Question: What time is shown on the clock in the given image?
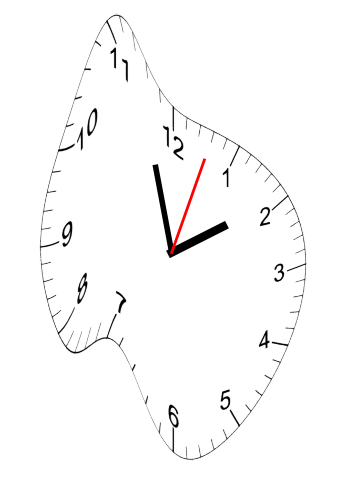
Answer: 01:57:03